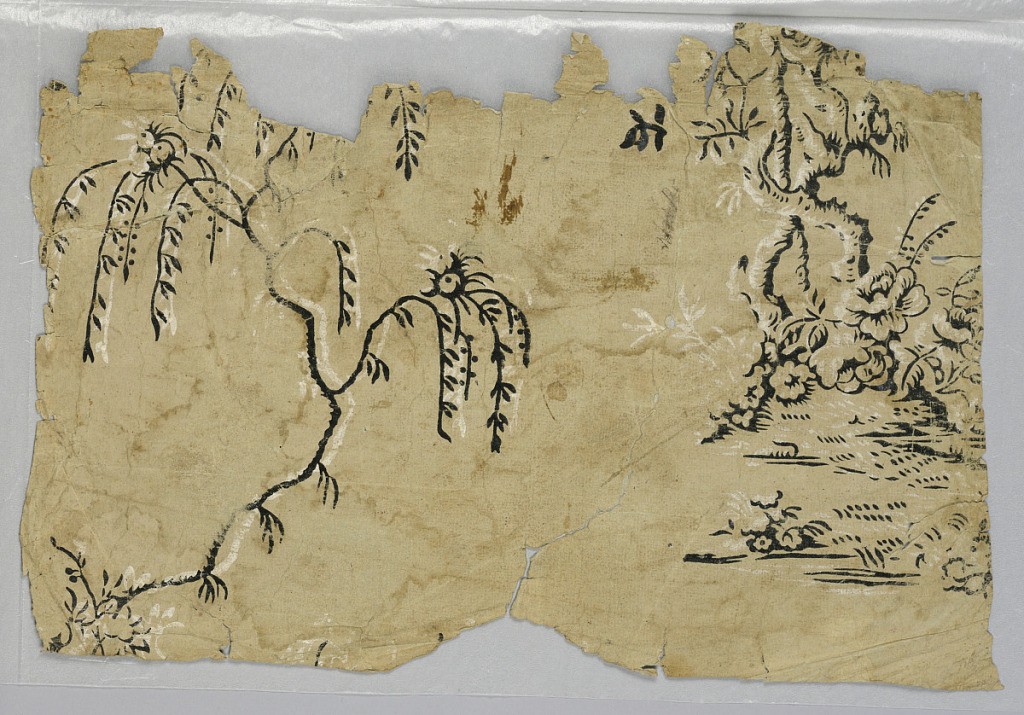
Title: Sidewall - fragment
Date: ca. 1800
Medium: Block-printed, ungrounded laid paper
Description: Design of tree and flowers in black and white